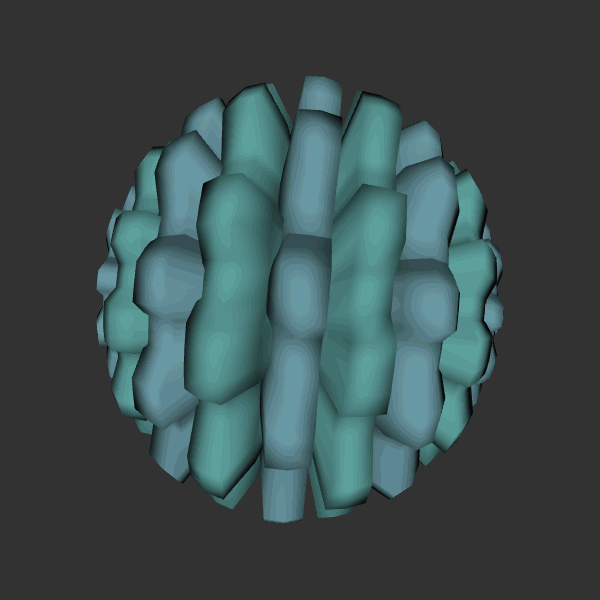
Background: dark